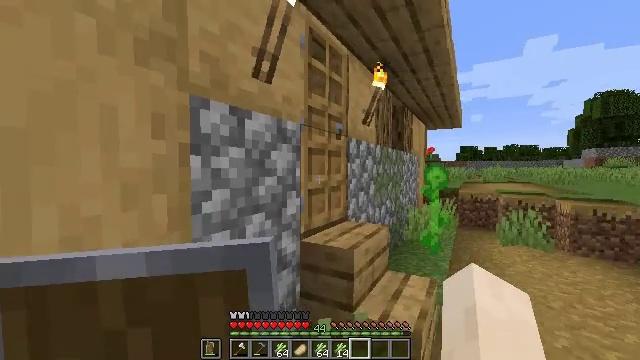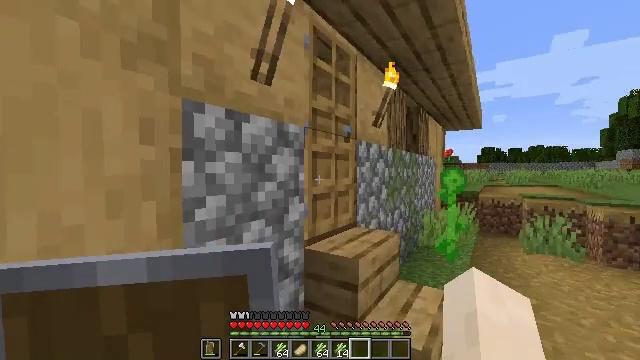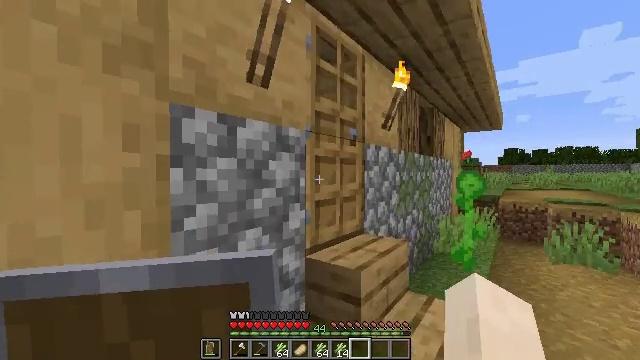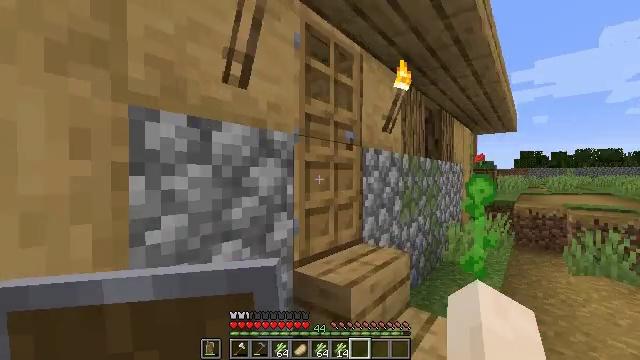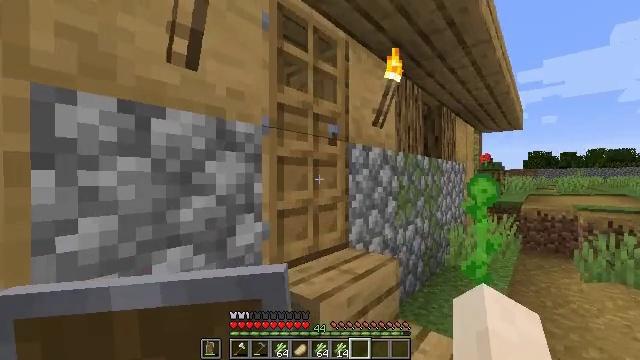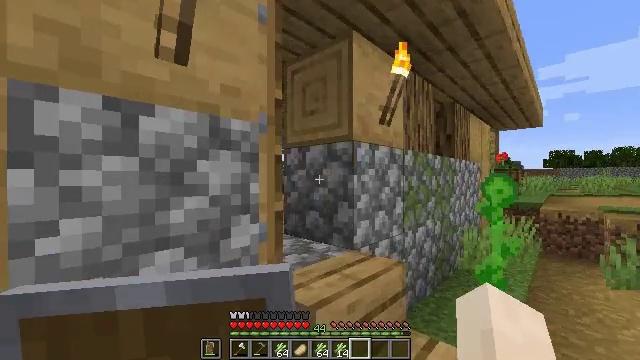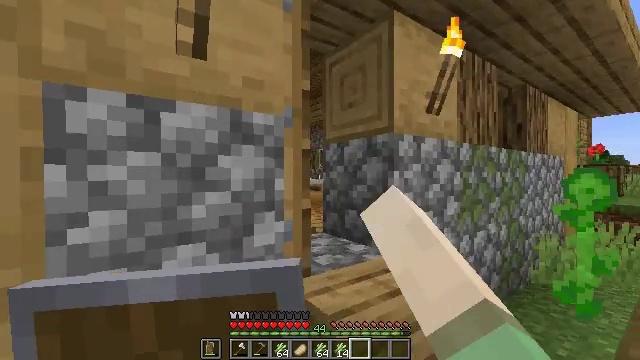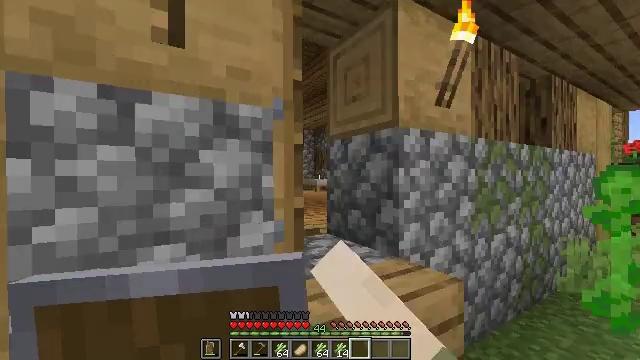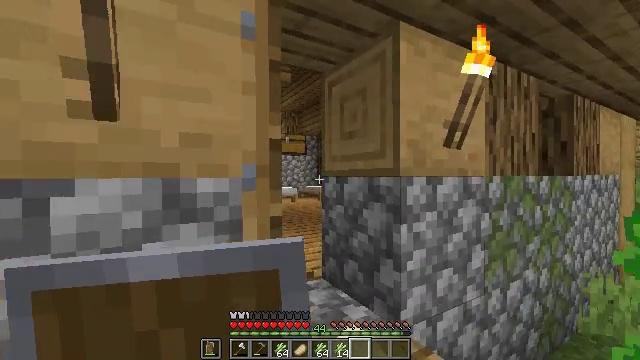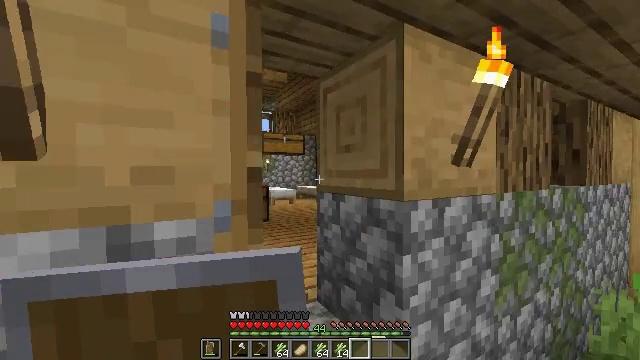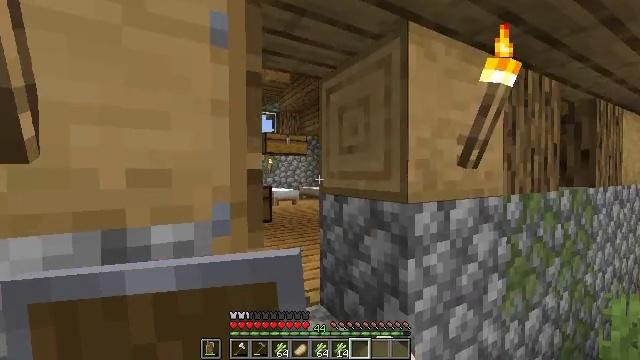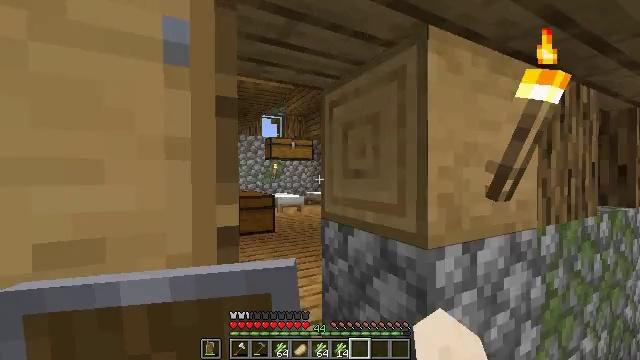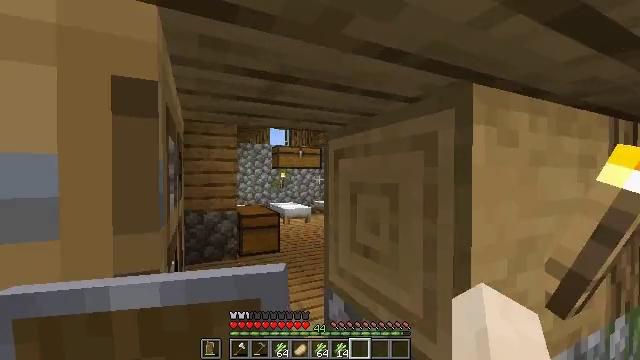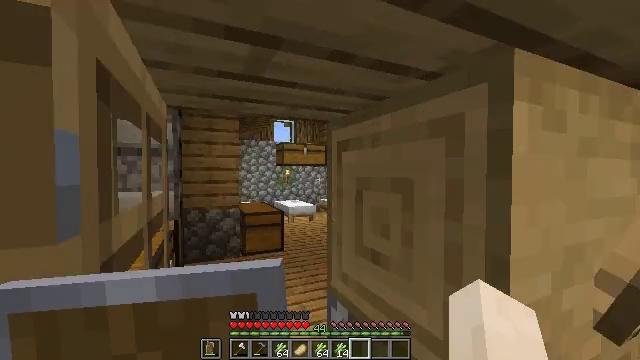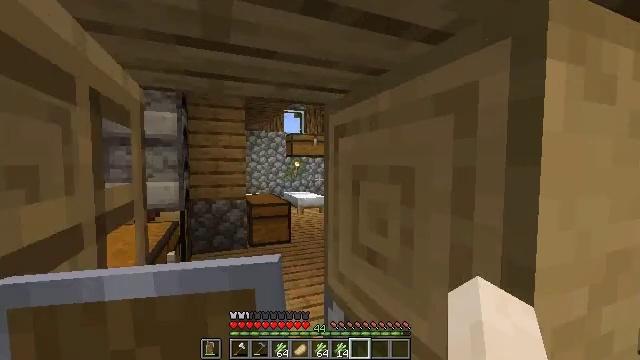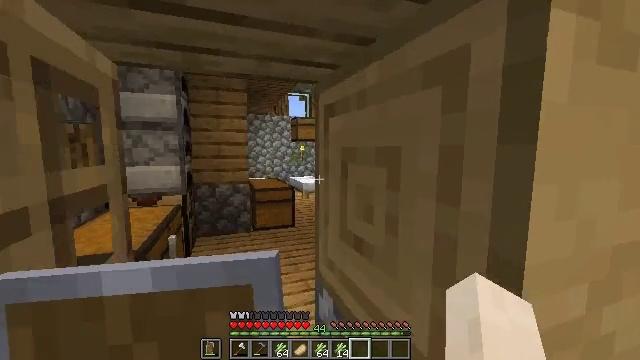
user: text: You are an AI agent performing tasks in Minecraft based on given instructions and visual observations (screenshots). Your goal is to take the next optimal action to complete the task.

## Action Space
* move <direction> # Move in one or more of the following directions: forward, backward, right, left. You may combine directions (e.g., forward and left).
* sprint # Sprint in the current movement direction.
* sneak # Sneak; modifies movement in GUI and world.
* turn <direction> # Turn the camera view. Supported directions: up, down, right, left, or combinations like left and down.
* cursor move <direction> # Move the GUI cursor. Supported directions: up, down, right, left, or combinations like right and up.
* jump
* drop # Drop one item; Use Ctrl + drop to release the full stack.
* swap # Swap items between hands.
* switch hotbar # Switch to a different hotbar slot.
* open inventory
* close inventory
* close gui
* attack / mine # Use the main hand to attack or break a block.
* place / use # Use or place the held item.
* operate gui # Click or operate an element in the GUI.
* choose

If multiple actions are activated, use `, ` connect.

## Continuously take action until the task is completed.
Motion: motion action
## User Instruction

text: Use iron ingots and redstone to craft a compass.
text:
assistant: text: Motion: move forward and move right, turn left
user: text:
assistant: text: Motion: move forward and move right, turn left
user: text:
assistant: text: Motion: move forward and move right, turn left
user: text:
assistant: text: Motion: move forward and move right, turn left
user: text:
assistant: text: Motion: move forward and move right, turn left, use / place
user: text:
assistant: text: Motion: move forward and move right, turn left, use / place
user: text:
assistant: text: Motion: move forward, turn left, use / place
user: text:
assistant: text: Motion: move forward, turn left
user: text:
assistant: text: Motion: move forward
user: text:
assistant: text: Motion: move forward
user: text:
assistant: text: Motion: move forward, turn left
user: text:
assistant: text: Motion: move forward, turn left
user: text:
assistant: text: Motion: move forward, turn left
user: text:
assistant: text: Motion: move forward and move right, turn left and down
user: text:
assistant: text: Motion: move forward and move right, turn left and down
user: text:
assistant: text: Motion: move forward and move right, turn left and down
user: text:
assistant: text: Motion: move forward
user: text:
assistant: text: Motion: move forward
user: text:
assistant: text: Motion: move forward and move left, turn right
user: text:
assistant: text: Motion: move forward and move left, turn right and down
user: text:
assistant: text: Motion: move forward and move left, turn right
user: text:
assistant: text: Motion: move forward and move left, turn right and down
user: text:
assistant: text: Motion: move forward and move left, turn right and down
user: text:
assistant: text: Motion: move forward and move left, turn right and down
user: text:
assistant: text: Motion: move forward and move left, turn right and down
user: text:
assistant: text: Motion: move forward and move left, turn right
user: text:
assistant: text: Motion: move forward and move left, turn right
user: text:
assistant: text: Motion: move forward and move left, turn right
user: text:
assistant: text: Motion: move forward and move left, turn right and down
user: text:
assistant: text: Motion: move forward and move left, turn right